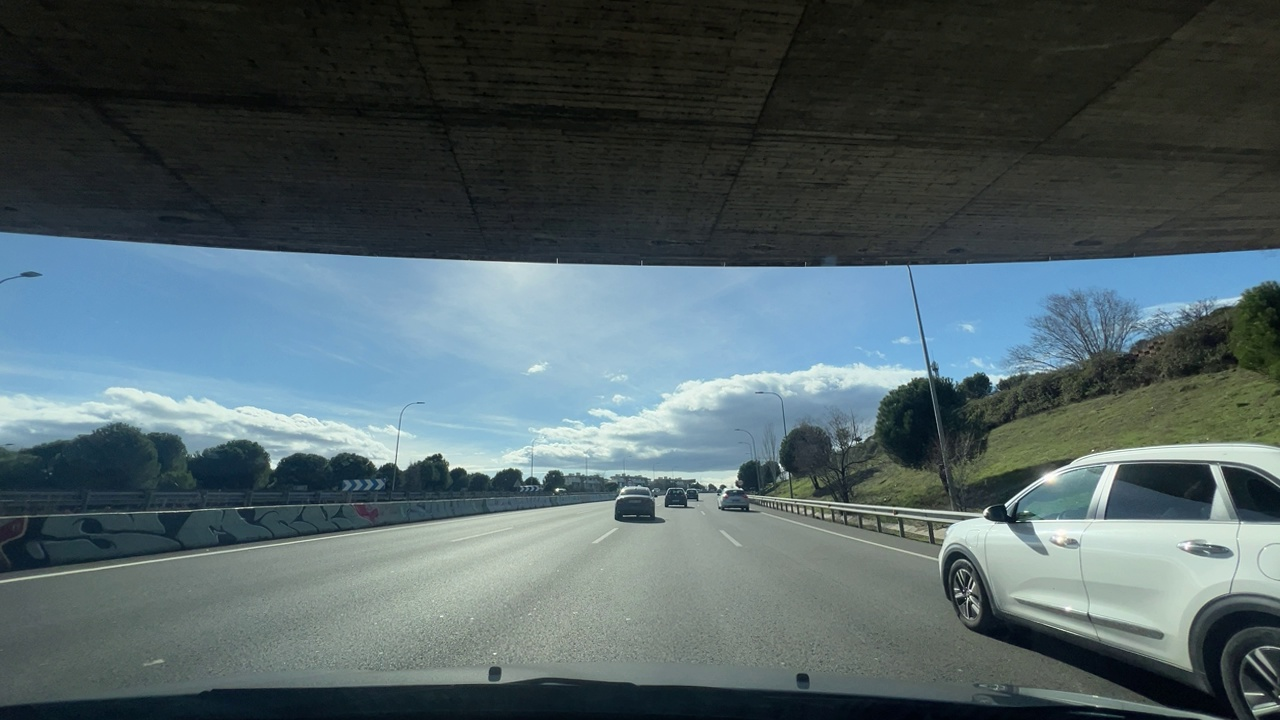
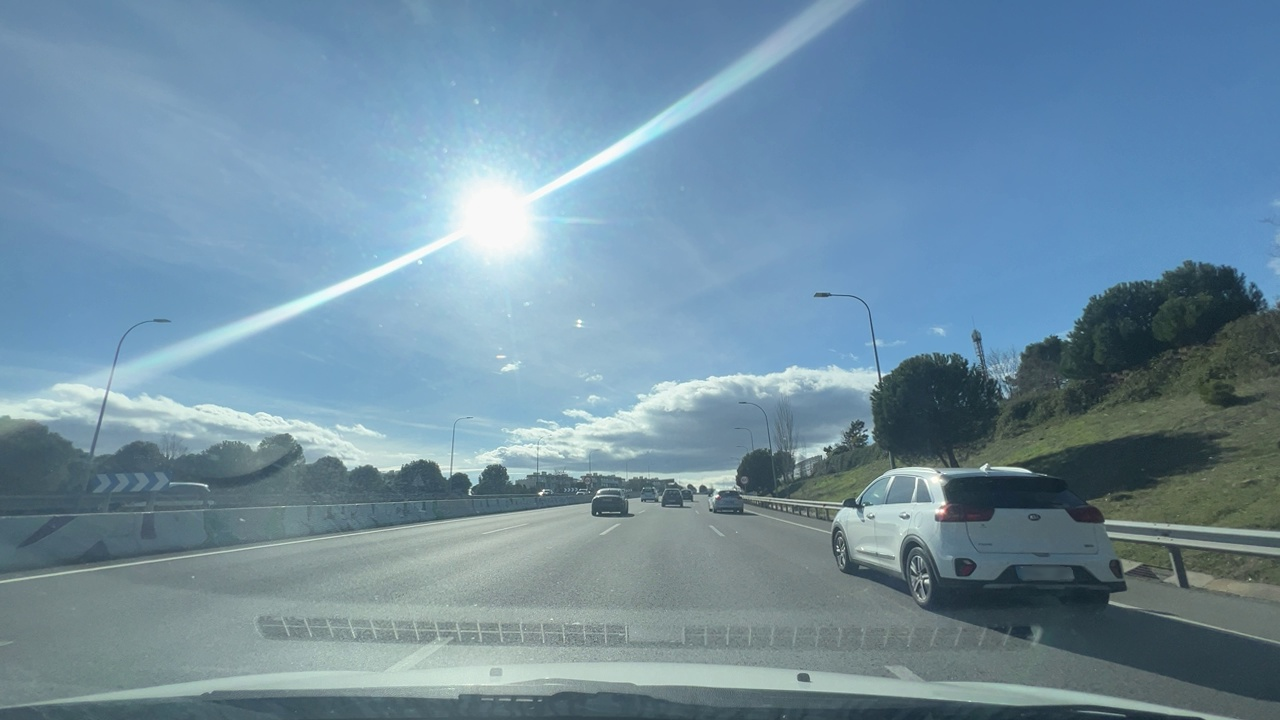
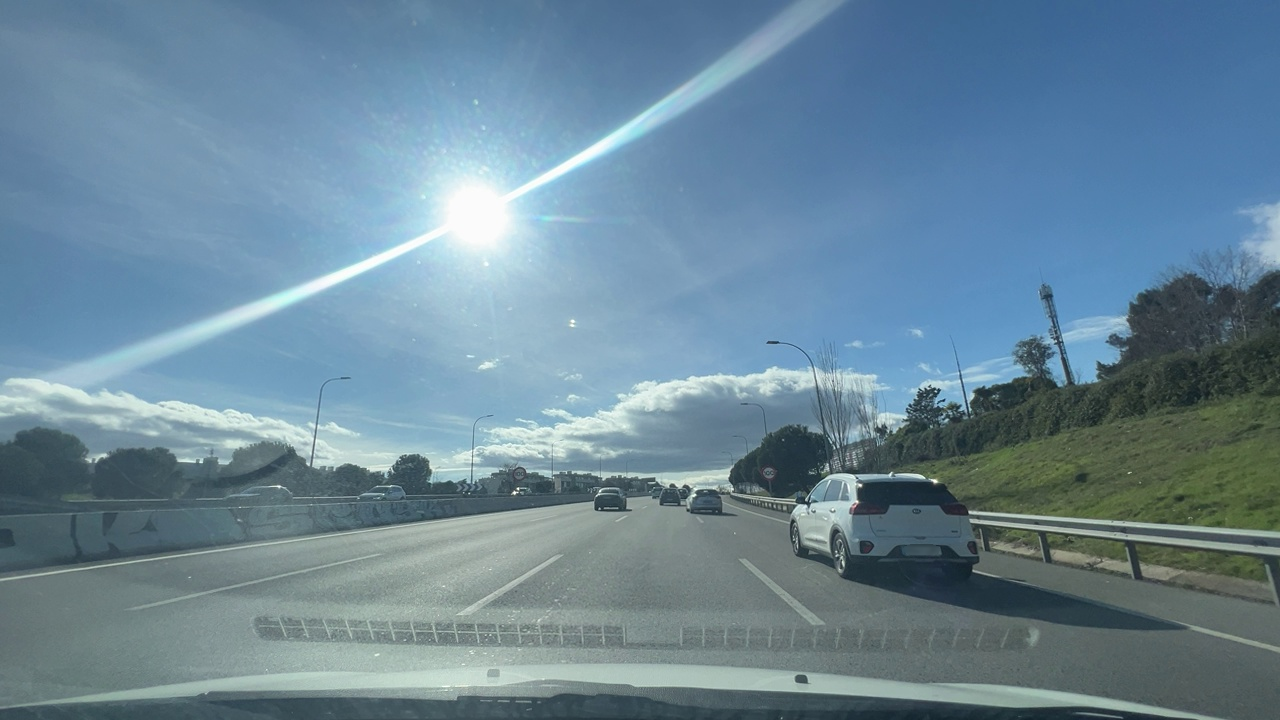
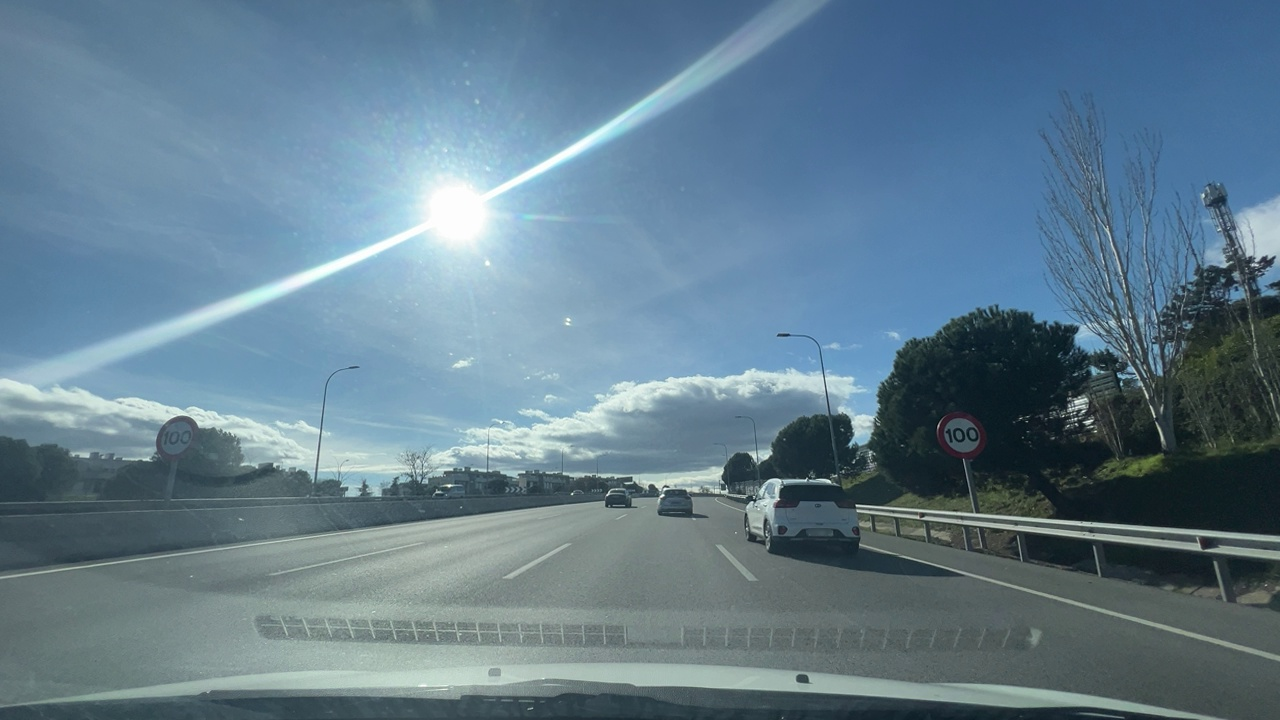
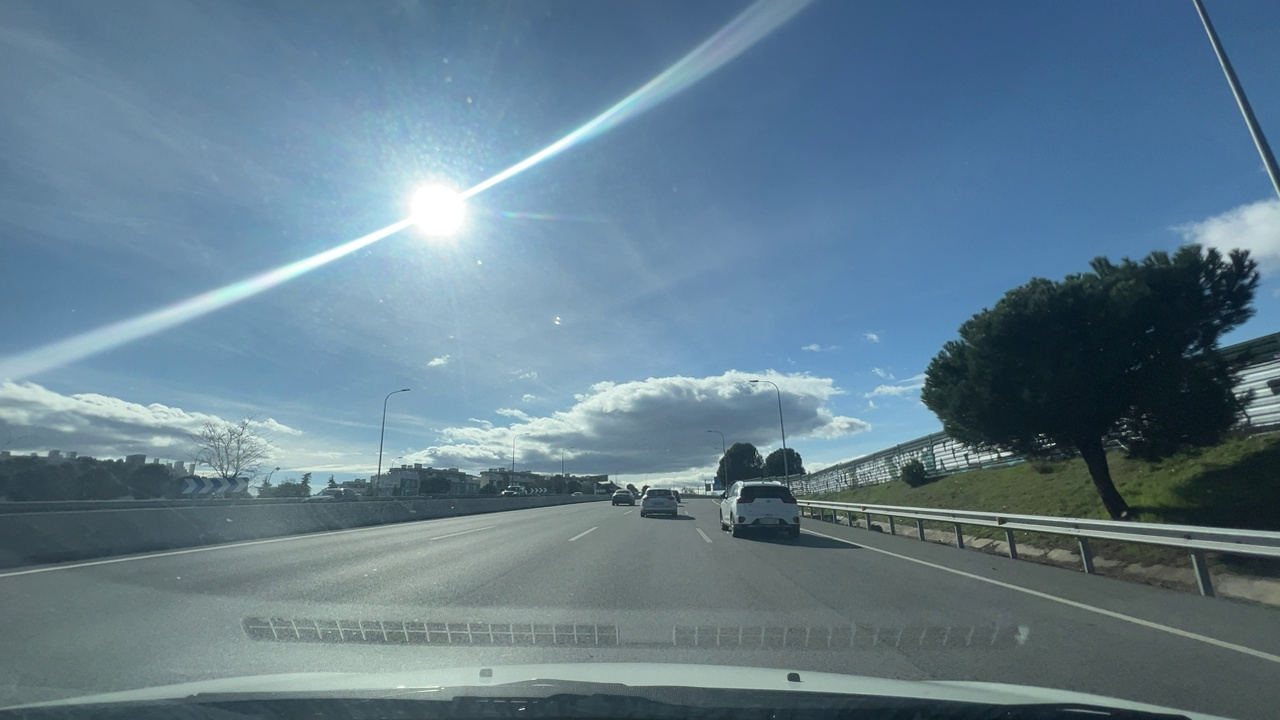
Situation: Cut in
Question: Is a vehicle from an adjacent lane moving into the ego lane?
Answer: Yes
Reasoning: A vehicle from the right lane is crossing the lane marking into the ego lane.

Situation: Cut in
Question: Has a vehicle merged into the ego lane directly ahead of the ego vehicle without any intermediate vehicle?
Answer: No
Reasoning: A vehicle has entered the ego lane with a white vehicle in between.

Situation: Cut in
Question: Is the ego vehicle currently inside a roundabout?
Answer: No
Reasoning: The ego vehicle is currently inside a multiple lane highway

Situation: Cut in
Question: Is the ego vehicle currently within an intersection?
Answer: No
Reasoning: The ego vehicle is currently inside a multiple lane highway

Situation: Cut in
Question: Is any vehicle partially overlapping the lane boundary markings of the ego lane?
Answer: Yes
Reasoning: A vehicle is positioned partially over the dashed line on the left side of the ego lane.